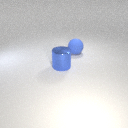
large blue metal cylinder to the left of large blue rubber sphere